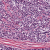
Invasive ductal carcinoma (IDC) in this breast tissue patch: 1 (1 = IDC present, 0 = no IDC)